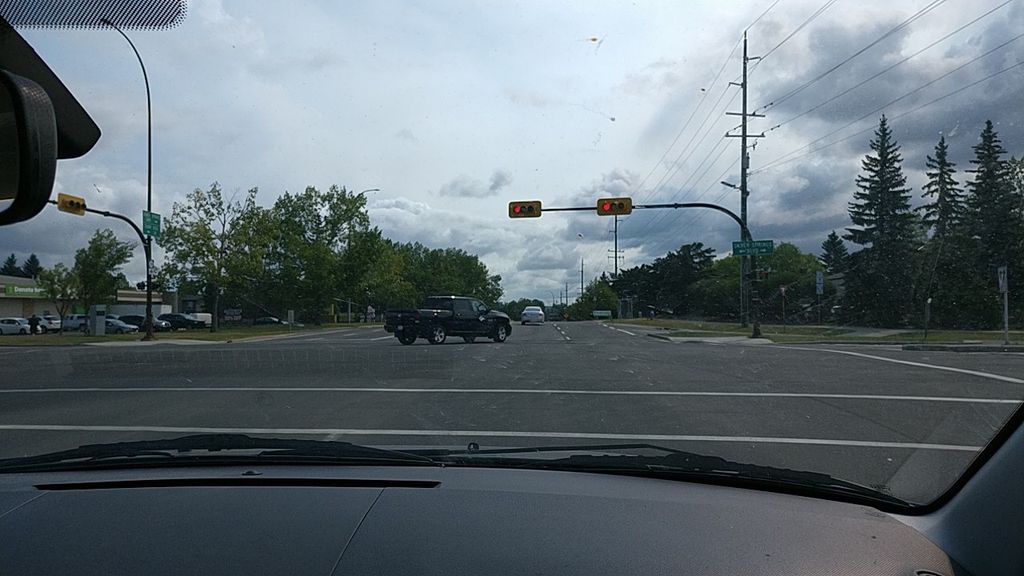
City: calgary